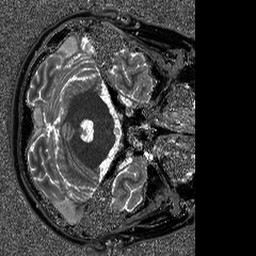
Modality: T1map
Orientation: axial
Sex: male